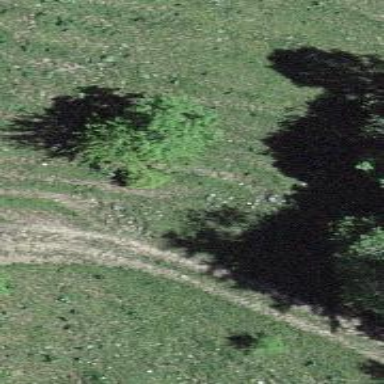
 known for its very horrible smoothness."